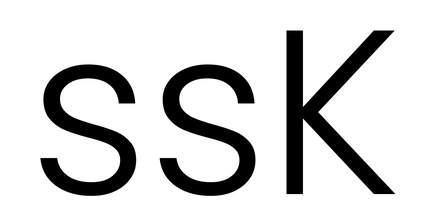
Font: Poppins-Light